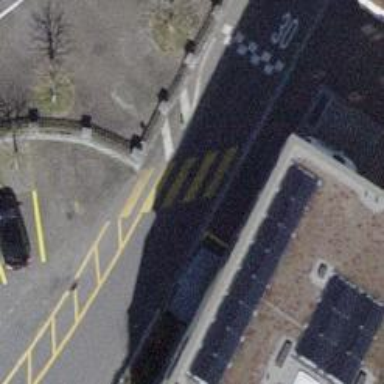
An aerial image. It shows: Zebra crossing on footway.